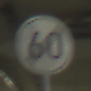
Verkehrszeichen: EndeGeschwindigkeit60
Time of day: NotSpecified
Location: Indoor (Special)
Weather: NotSpecified
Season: NotSpecified
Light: Artificial